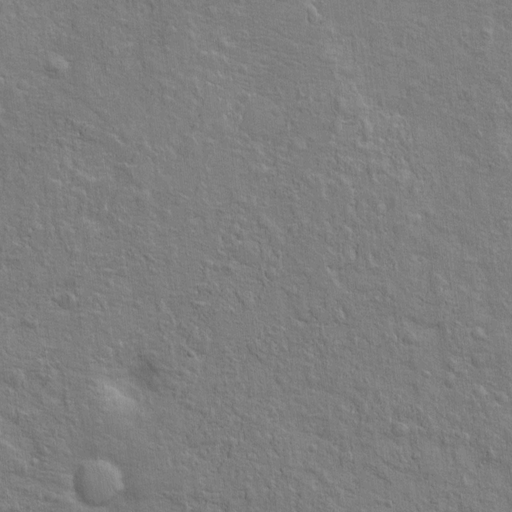
Classes present: Background